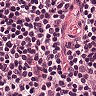
Metastatic tissue present: no